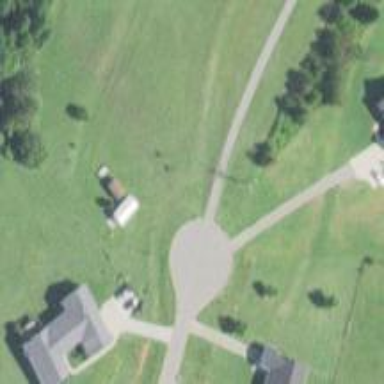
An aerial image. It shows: Driveway.